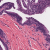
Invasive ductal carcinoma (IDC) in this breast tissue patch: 0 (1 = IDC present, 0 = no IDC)